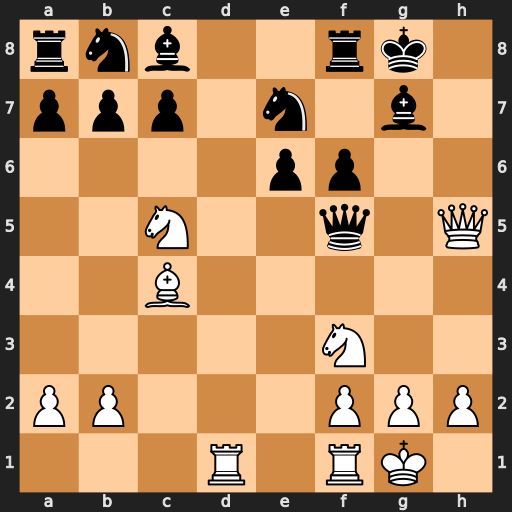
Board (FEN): rnb2rk1/ppp1n1b1/4pp2/2N2q1Q/2B5/5N2/PP3PPP/3R1RK1
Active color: w
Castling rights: -
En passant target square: -
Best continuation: Qxf5